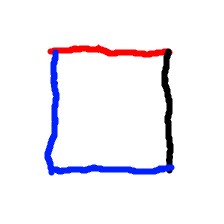
Shape: square